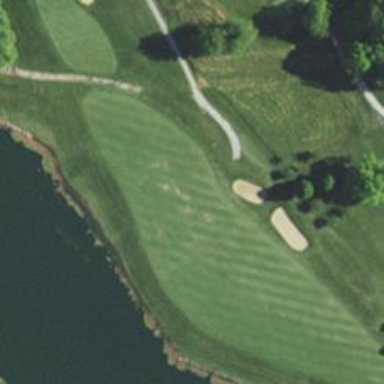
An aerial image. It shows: Golf hole.